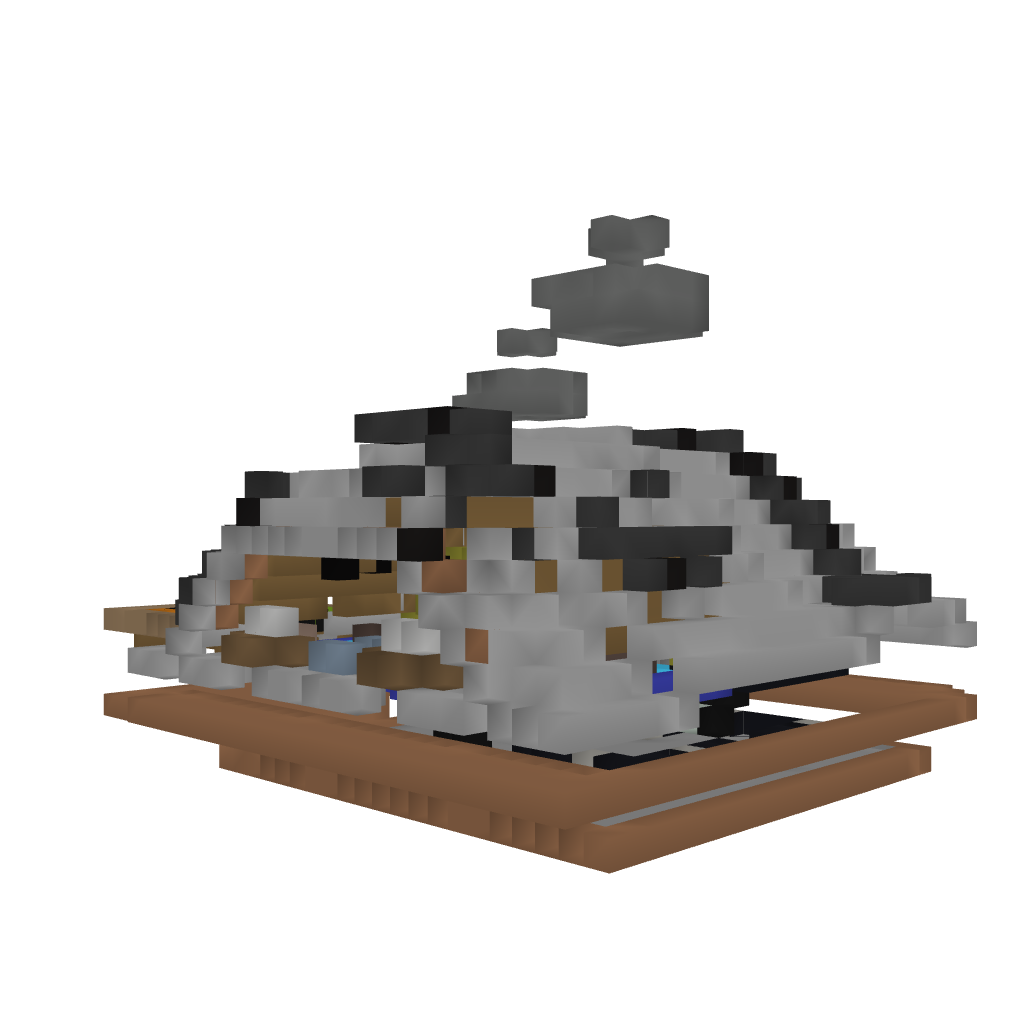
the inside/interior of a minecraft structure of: Hobbit House w/ secret room